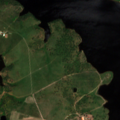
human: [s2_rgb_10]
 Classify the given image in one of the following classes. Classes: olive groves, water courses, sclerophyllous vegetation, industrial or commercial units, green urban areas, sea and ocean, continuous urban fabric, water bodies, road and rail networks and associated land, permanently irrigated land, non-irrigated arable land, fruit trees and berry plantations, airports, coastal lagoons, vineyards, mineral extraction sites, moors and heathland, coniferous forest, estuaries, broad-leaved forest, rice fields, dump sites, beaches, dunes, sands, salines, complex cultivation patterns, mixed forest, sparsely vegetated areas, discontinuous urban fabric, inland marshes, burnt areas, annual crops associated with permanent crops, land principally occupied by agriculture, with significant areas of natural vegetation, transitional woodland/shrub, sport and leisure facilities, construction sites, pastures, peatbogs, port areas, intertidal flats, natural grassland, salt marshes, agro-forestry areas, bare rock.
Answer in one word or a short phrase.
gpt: continuous urban fabric